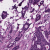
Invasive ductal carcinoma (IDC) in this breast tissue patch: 0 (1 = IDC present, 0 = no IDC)